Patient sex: F
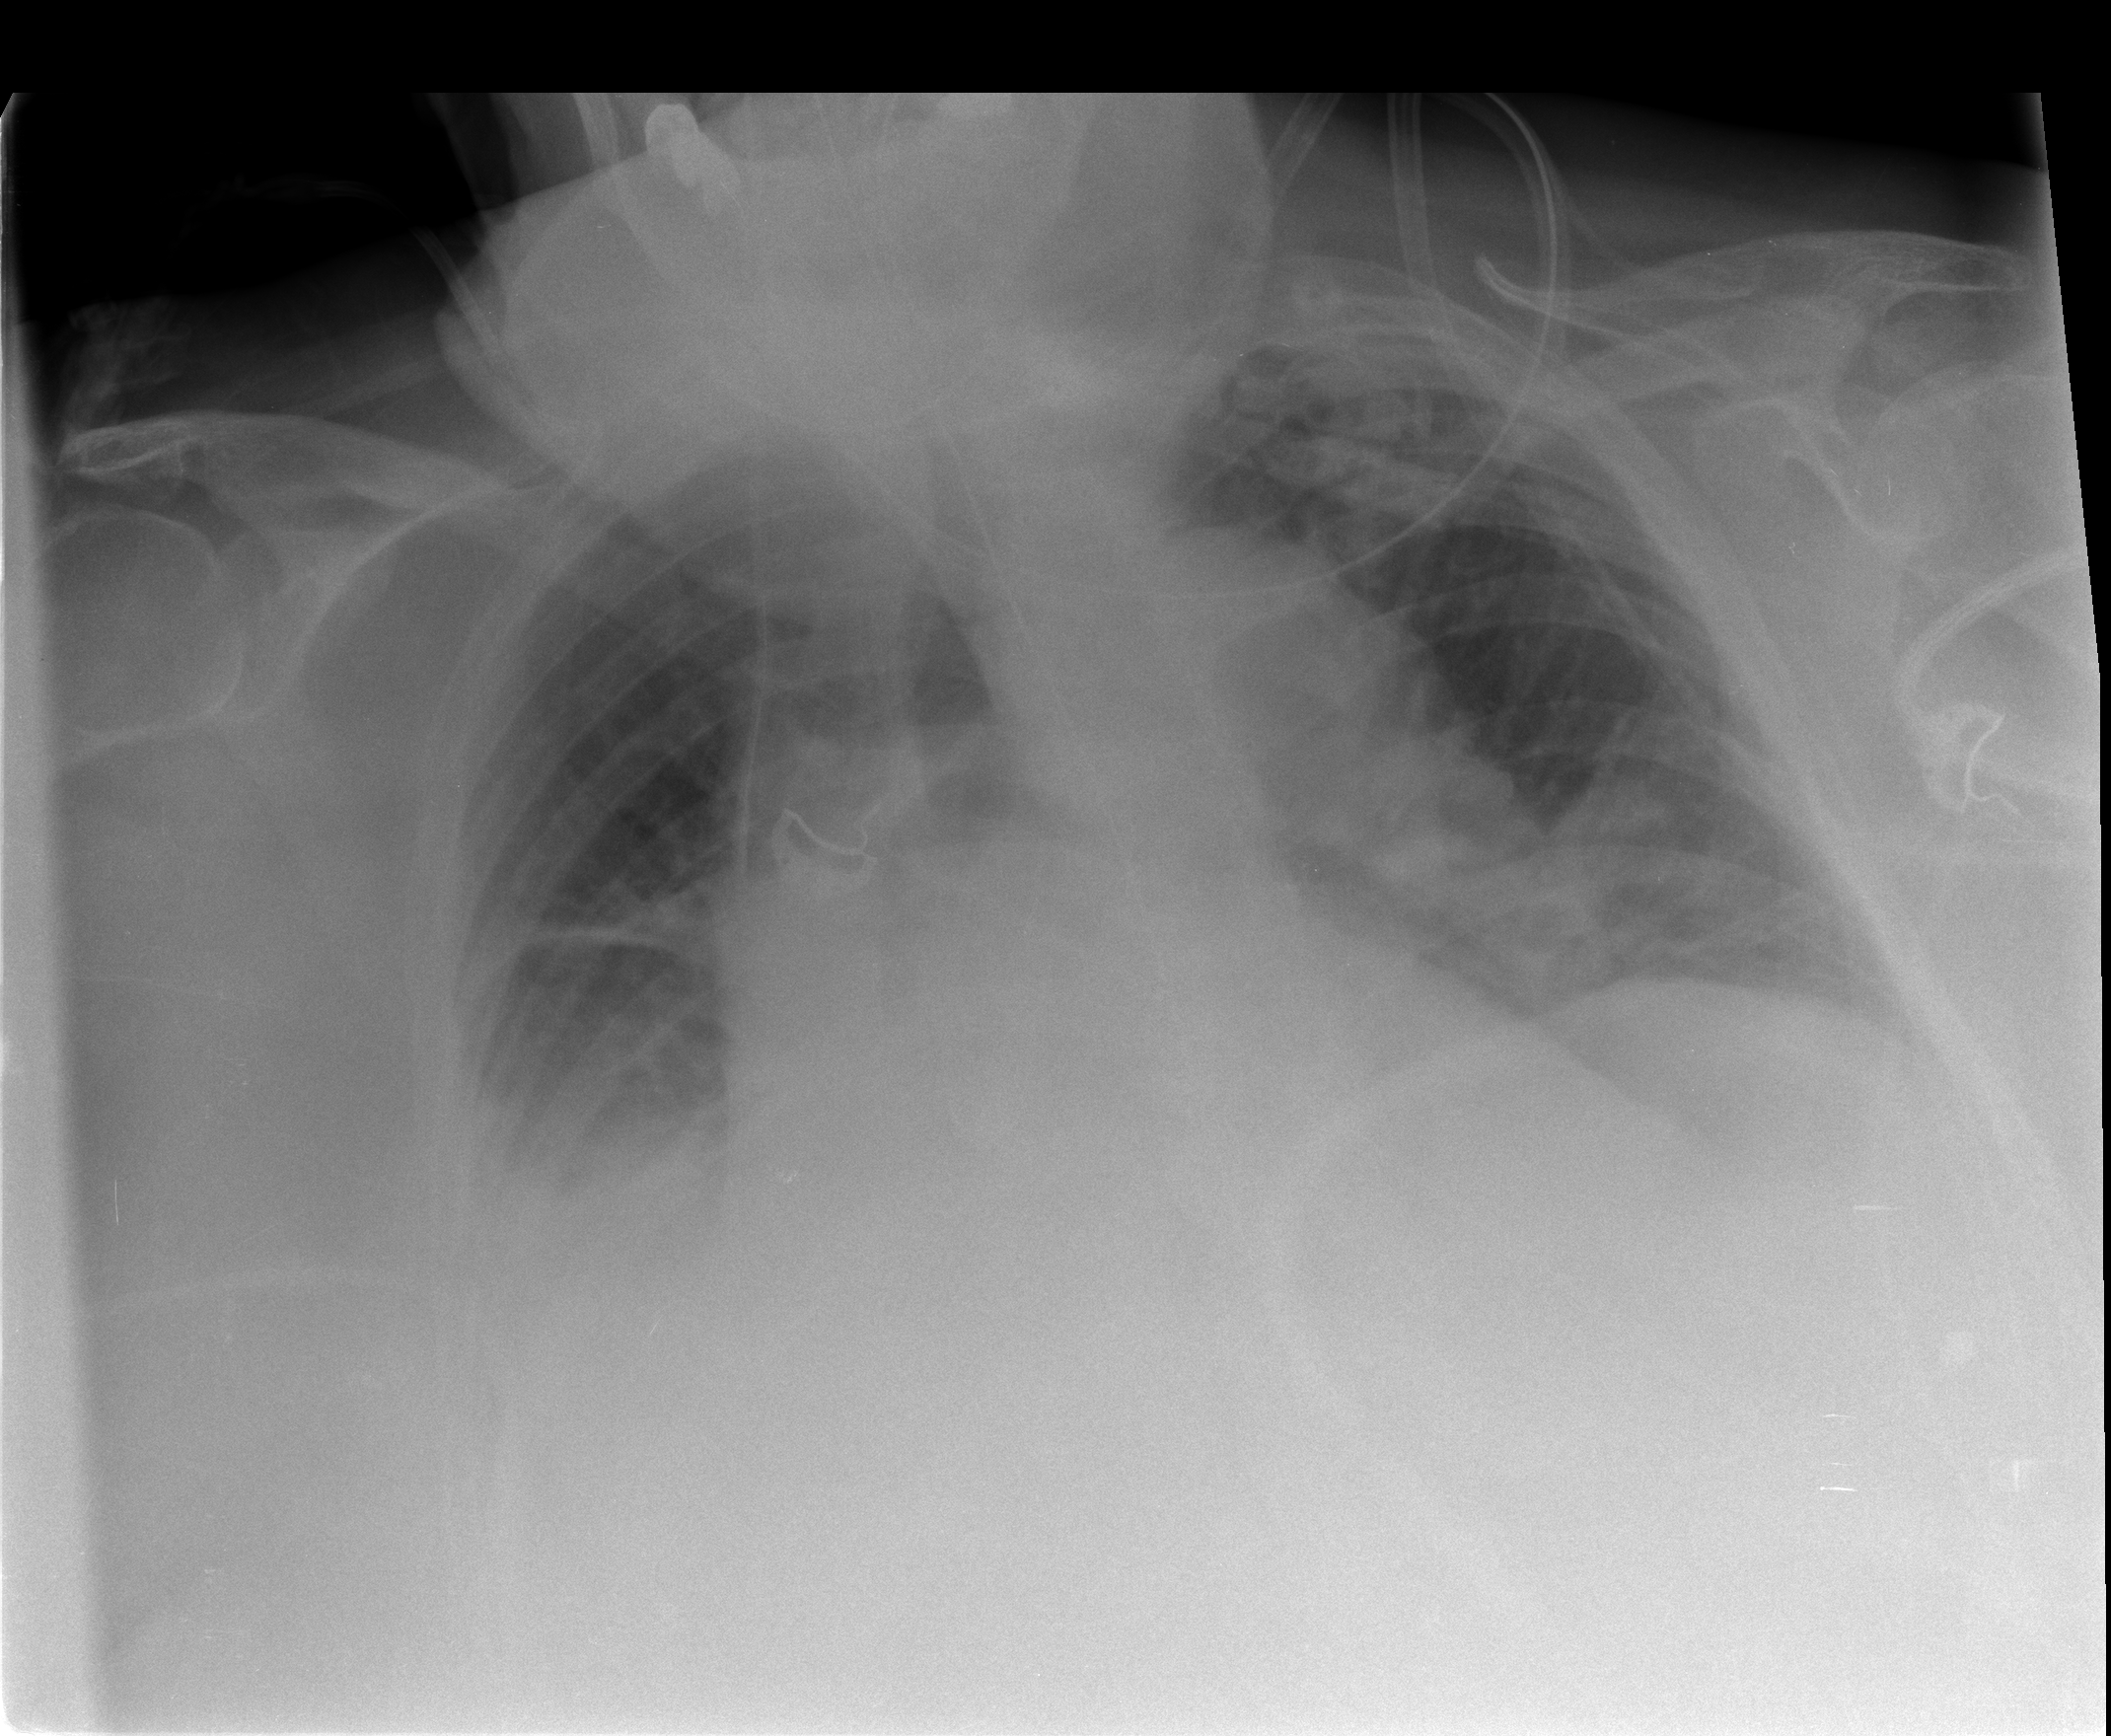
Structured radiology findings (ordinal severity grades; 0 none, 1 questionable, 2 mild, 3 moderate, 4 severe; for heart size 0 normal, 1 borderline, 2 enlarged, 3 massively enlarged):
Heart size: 2
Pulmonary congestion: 2
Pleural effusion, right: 2
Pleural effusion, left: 2
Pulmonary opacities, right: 2
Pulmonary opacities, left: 2
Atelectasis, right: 2
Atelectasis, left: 2